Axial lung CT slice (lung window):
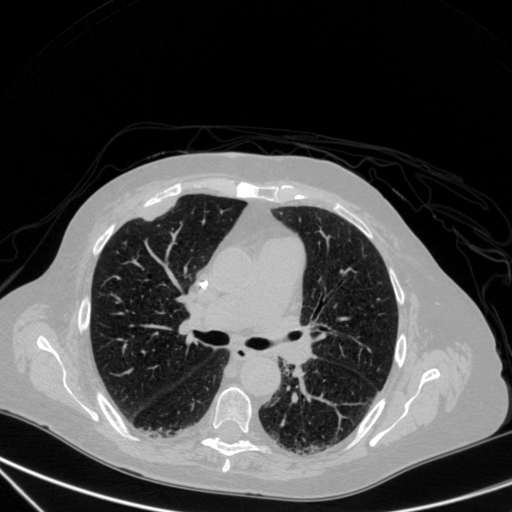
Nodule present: yes
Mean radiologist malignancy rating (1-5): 4